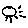
Label: sun